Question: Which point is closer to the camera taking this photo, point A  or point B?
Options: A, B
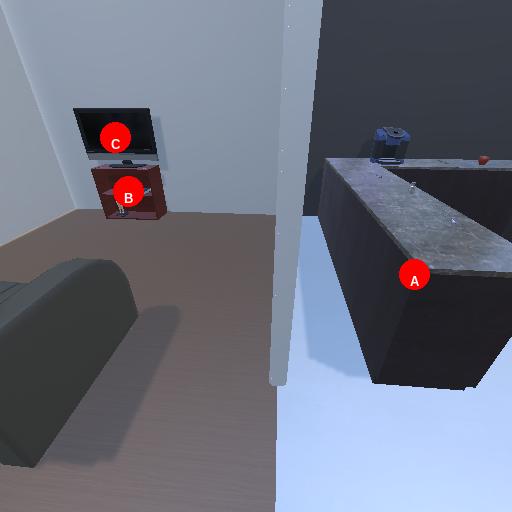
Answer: A